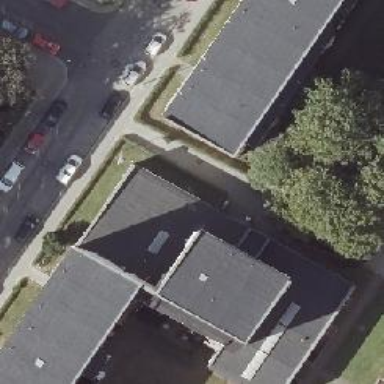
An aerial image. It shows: Commercial building.